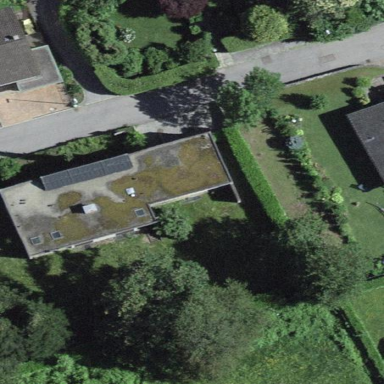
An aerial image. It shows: Simple and straightforward house.